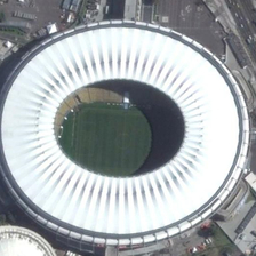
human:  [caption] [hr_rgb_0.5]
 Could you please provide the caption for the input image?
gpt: We can see oval white stadiums and white dome buildings near the highway.

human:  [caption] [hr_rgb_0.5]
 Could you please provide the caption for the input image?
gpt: this is a majestic round stadium with a large white roof casting huge shadow on its soccer field .

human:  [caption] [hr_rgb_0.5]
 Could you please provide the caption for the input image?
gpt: the stadium has a white ceiling radiating toward the center .

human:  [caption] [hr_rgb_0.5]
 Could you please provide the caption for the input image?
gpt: We can see an oval white stadium and a white dome building near the road.

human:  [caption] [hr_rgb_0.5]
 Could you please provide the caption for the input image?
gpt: We can see an oval white stadium and a white dome near a street.